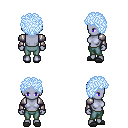
a pixel art fantasy rpg character, female body template, dark elf, purple skin, steel arm armor, teal pants, white cyan curly afro hairstyle, gray slippers, four views (front, back, left, right), 2x2 character sprite sheet, small pixel art, hard edges, no anti-aliasing